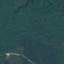
Land use / land cover class: Forest